Field crop: maize
Growth stage: 2
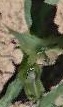
Species: maize